Interaction volume radius: 5 \u00c5
Interaction volume height: 20 \u00c5
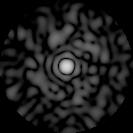
Disorder parameter: 0.8376